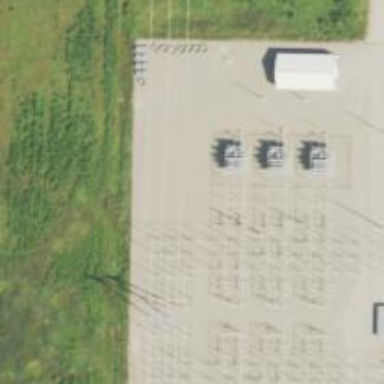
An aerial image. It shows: Switch for power supply.